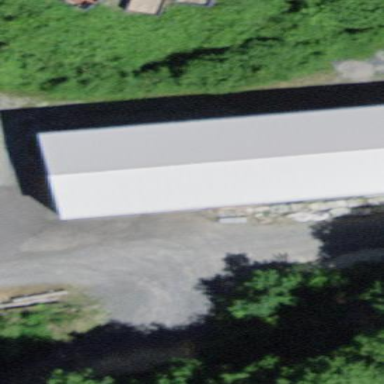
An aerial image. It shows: Warehouse building.